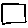
Label: square